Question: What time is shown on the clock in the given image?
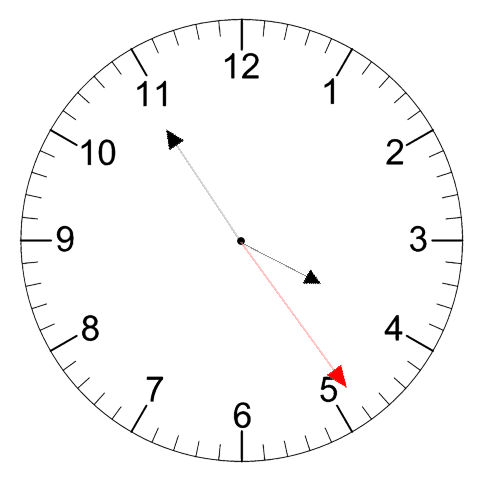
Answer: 03:54:24